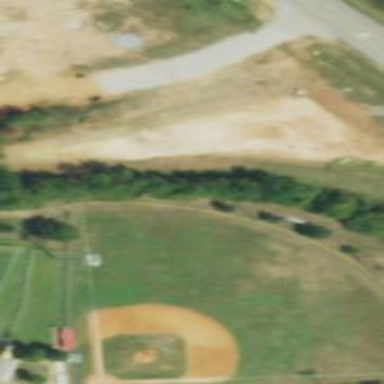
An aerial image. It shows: Baseball pitch for leisure land.